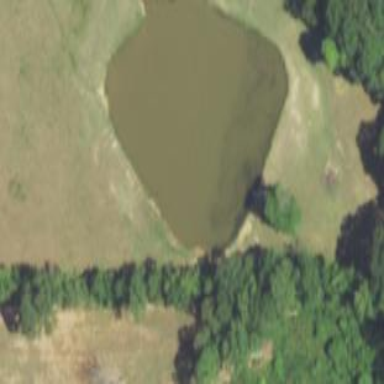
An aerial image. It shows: Serene pond surrounded by nature.